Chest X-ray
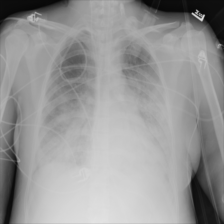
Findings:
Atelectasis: negative
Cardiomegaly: negative
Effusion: negative
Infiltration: positive
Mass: negative
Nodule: negative
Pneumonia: negative
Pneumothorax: negative
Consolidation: negative
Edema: negative
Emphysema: negative
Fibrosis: negative
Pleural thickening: negative
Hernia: negative